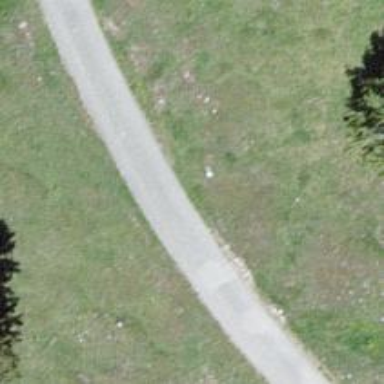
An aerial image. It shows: Service road with grade1 tracktype. The road is nordic piste used for classic and skating grooming.